Field crop: tomato
Growth stage: 1
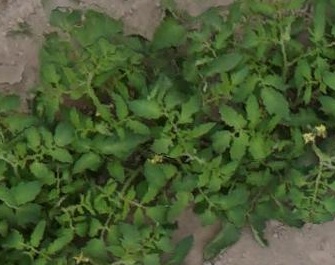
Species: tomato